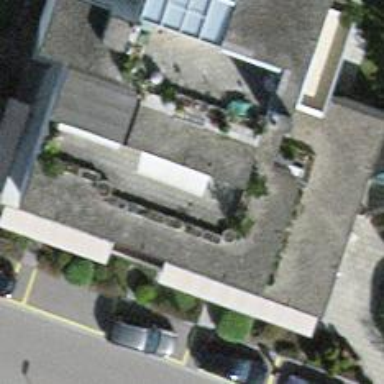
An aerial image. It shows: Cafe.